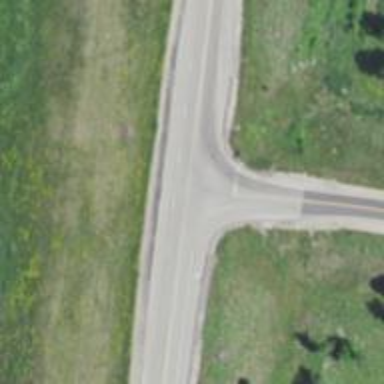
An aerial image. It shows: Trunk link highway.